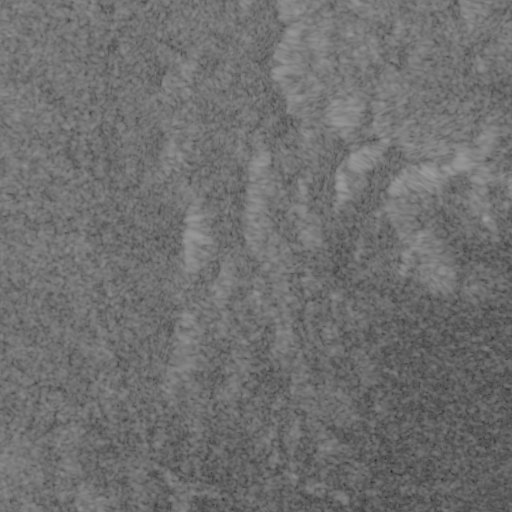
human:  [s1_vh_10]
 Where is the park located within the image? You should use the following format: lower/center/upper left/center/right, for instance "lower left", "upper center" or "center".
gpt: The park is located in the lower left of the image.
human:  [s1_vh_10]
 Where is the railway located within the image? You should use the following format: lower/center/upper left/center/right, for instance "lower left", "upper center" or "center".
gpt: The railway is located in the lower of the image.
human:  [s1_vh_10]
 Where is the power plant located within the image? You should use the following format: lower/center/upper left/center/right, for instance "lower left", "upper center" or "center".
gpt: There is no power plant in the image.

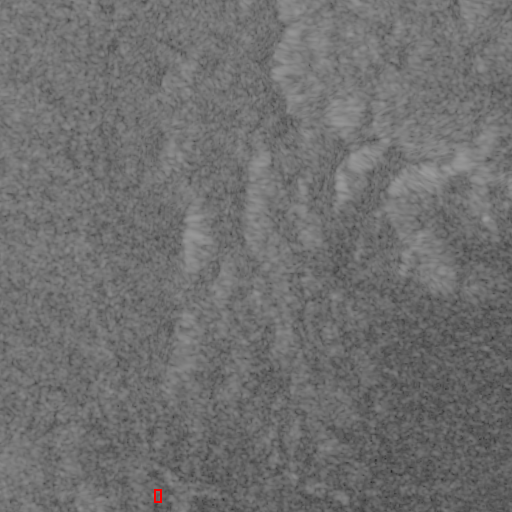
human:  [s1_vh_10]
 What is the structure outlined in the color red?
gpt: The structure outlined in red is a park.
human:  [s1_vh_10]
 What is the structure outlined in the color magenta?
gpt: There is no magenta outline.